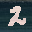
Label: 2